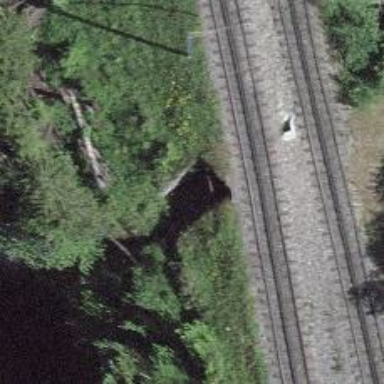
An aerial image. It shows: There is tunnel.